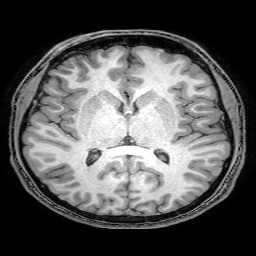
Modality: T1w
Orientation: coronal
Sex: male
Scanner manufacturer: philips
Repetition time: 0.008158 s
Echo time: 0.00373 s